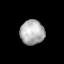
Tissue: lung
Cell type: Epithelial cells
Senescence score: 0.2398
Nuclear area (px): 580
Mean DAPI intensity: 177.712